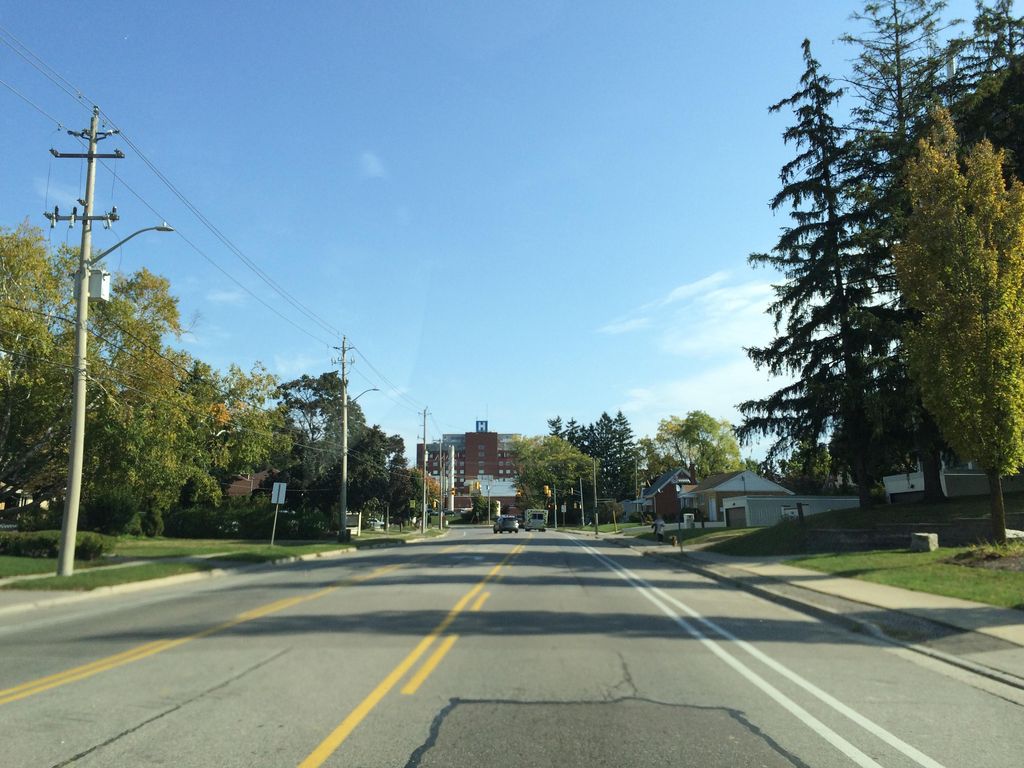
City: kitchener-waterloo